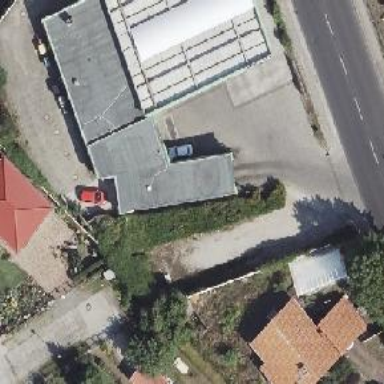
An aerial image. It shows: Car wash facility.